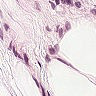
Metastatic tissue present: no